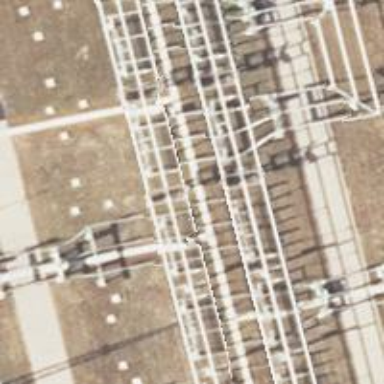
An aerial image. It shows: Power line in the image.